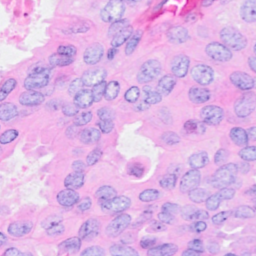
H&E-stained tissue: Breast